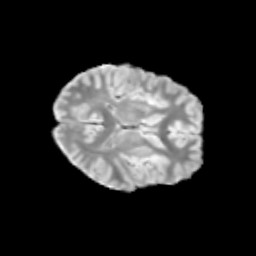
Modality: T2w
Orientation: axial
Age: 13
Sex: male
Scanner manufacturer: siemens
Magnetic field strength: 3 T
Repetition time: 3.8 s
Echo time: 0.07 s